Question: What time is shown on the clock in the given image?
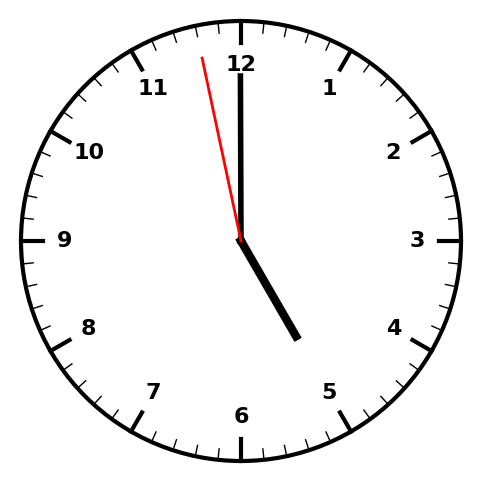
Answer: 04:59:58